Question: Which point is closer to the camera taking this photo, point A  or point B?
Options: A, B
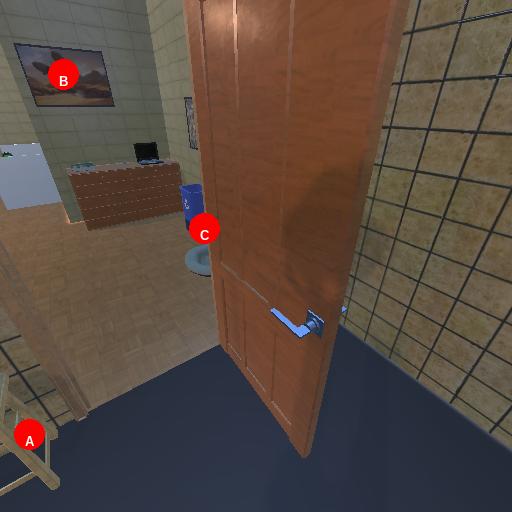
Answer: A